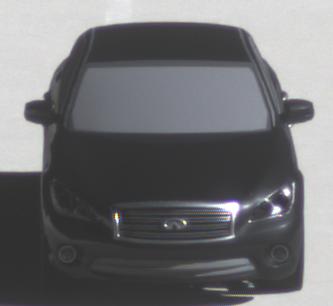
Make: Infiniti
Model: M 37
Detailed model: M (Y51)
Model produced from: 2010/10
Model produced until: 2013/11
Doors: 4
Color: black
Road condition: dry road
Daytime: morning or afternoon
Contrast: high contrast